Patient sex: M
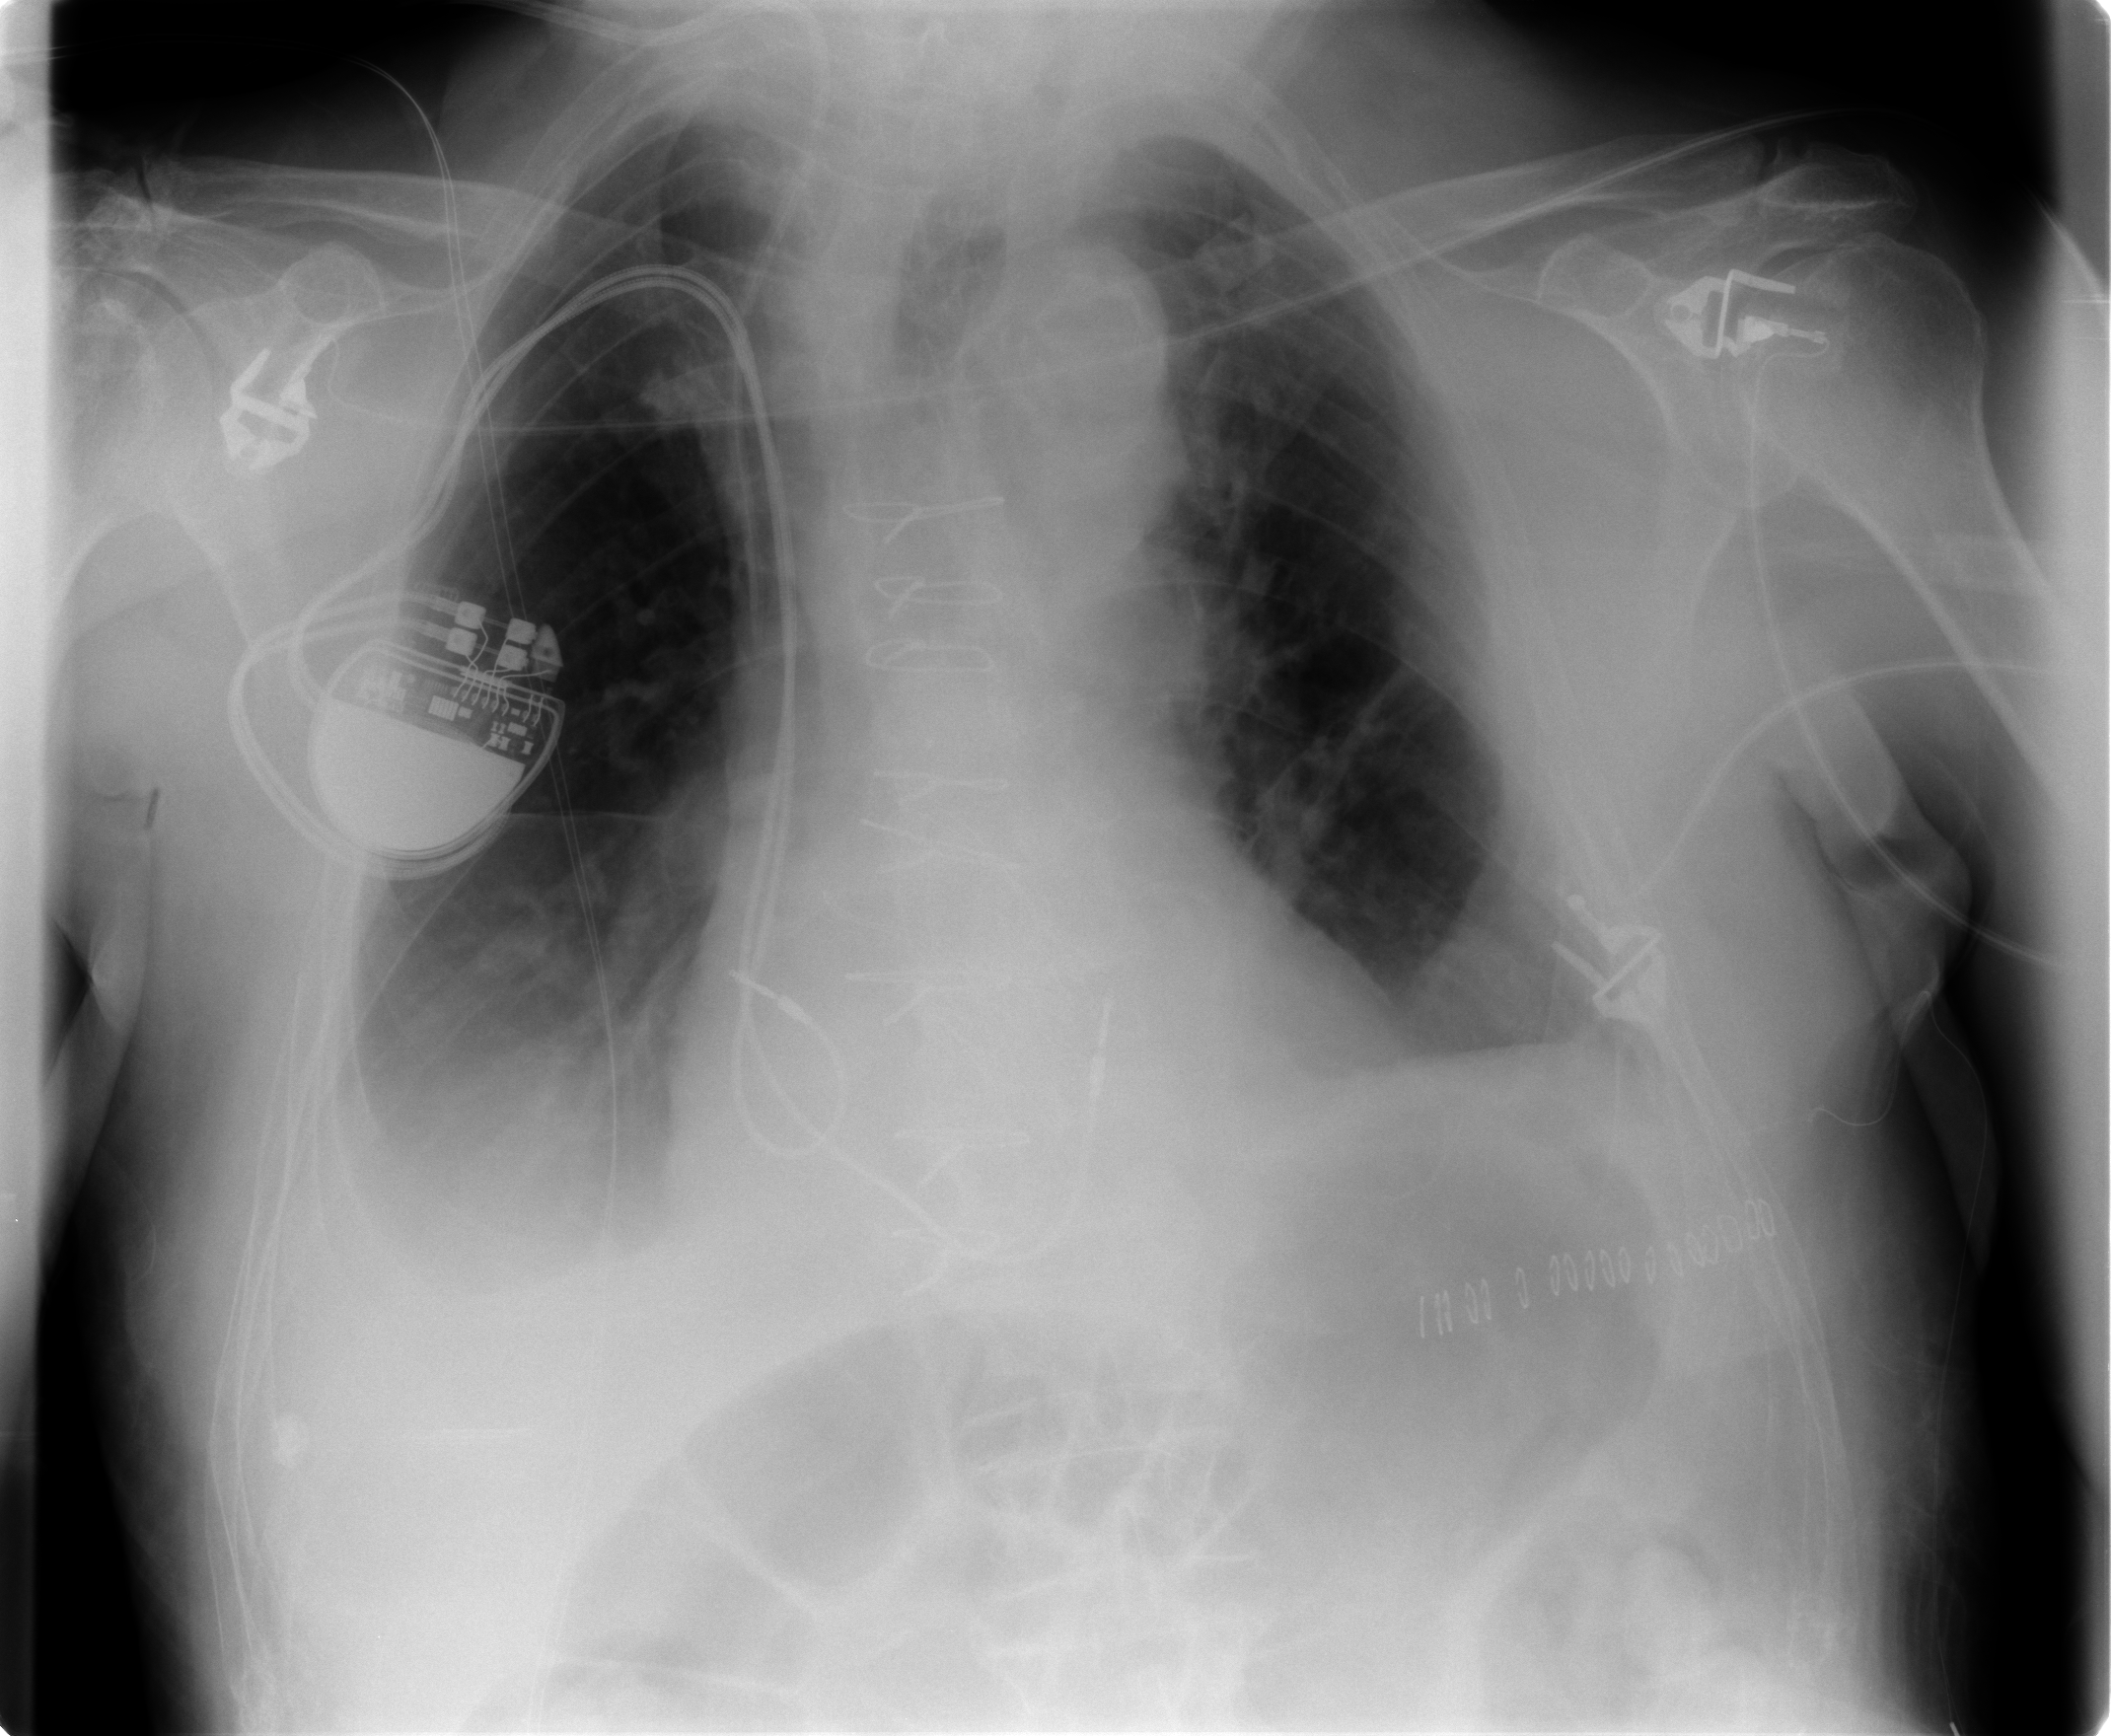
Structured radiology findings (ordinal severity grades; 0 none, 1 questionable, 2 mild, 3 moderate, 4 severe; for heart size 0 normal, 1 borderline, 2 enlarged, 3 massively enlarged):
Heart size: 1
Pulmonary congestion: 1
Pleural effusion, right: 3
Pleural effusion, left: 2
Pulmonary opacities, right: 1
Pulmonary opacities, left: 1
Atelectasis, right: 2
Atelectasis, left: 2